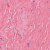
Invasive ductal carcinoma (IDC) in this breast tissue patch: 0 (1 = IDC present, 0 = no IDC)